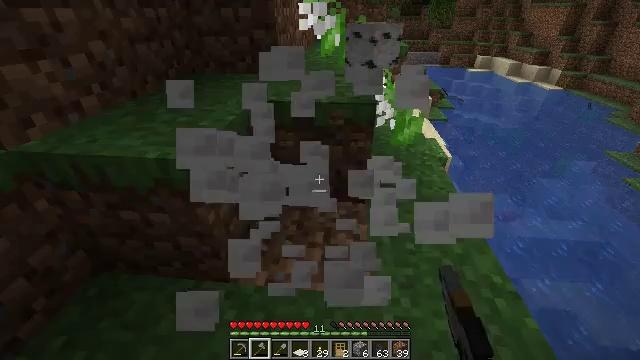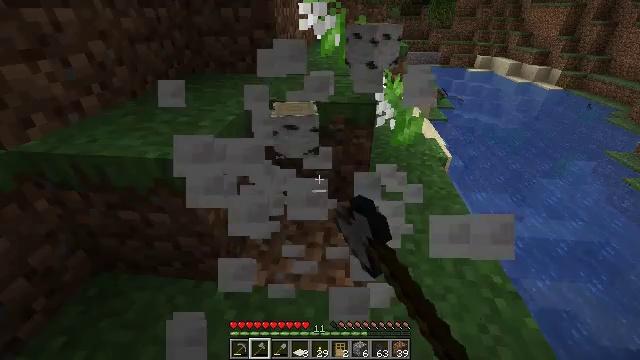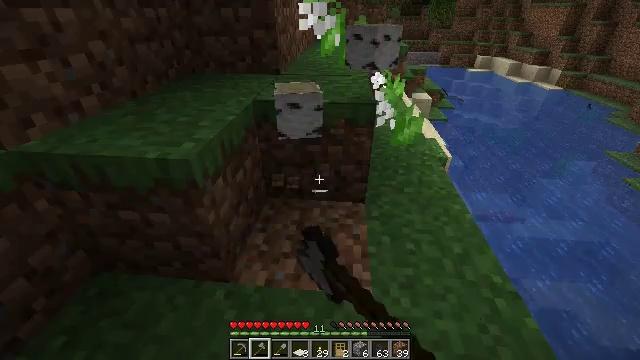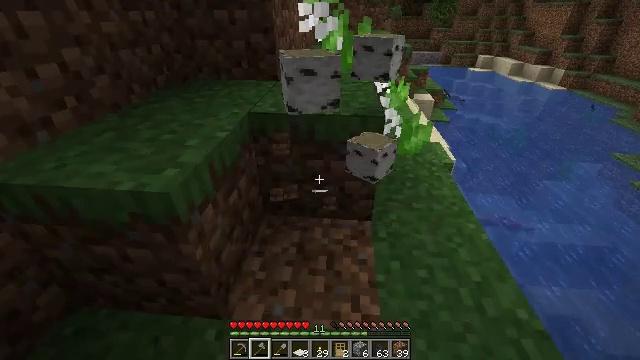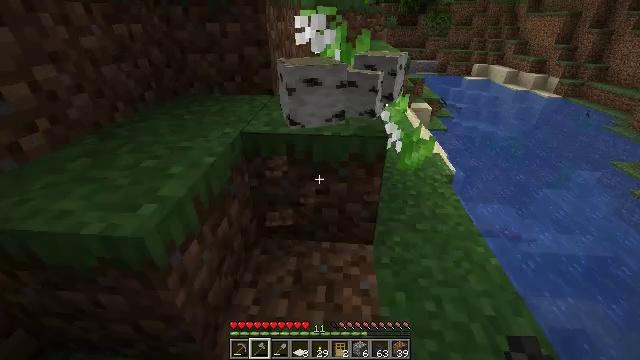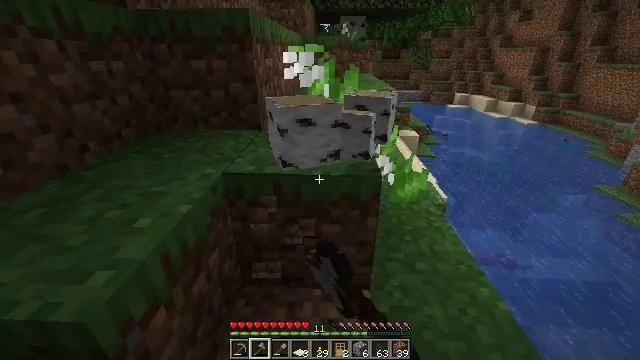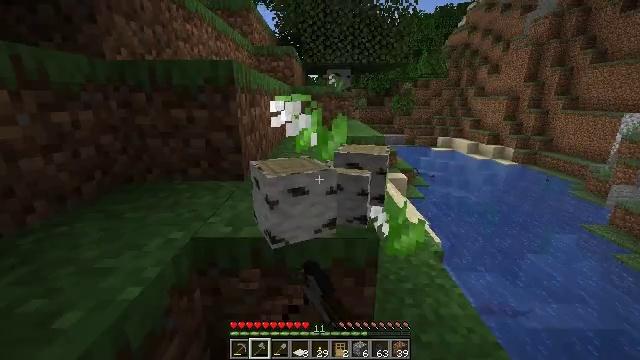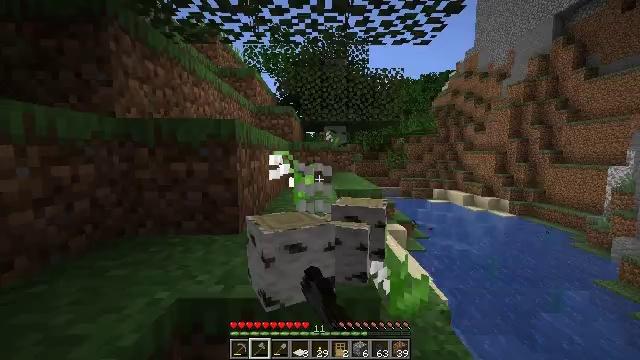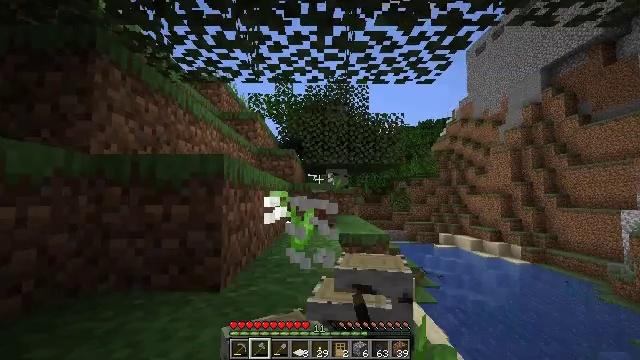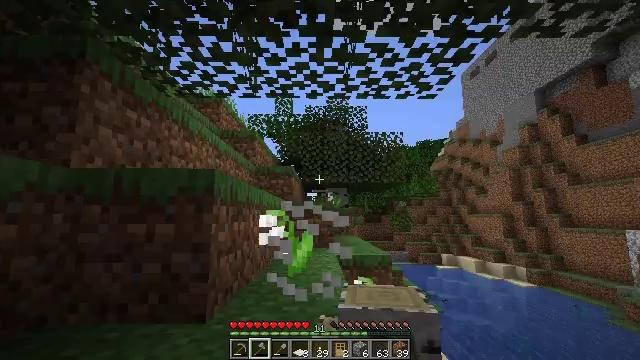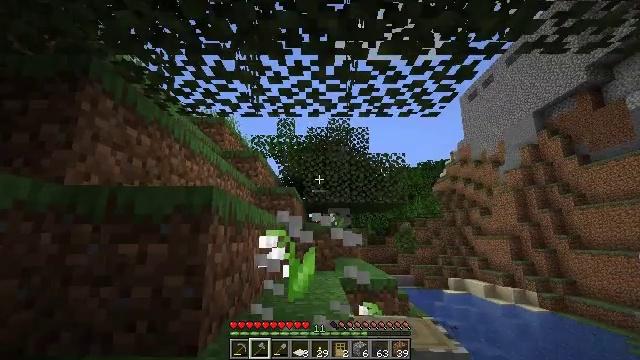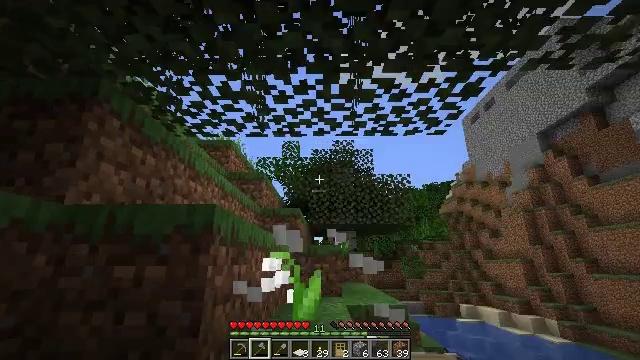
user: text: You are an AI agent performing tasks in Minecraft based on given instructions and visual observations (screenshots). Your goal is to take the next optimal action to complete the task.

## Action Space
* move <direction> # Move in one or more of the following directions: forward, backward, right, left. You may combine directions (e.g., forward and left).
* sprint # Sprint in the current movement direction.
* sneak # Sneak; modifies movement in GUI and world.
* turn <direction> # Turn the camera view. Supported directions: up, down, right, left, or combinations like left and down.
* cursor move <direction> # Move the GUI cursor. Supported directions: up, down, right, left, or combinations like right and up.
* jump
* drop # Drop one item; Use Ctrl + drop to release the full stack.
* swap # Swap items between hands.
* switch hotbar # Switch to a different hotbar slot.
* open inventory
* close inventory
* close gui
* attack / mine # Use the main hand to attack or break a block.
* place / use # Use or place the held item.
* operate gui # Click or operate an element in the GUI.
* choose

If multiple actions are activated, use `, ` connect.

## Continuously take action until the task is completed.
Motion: motion action
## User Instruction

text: Collect the lily of the valley from the ground.
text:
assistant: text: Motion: attack / mine
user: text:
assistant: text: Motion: move forward, attack / mine
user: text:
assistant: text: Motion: move forward, attack / mine
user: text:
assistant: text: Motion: move forward, turn up, attack / mine
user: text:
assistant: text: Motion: move forward, turn right and up, attack / mine
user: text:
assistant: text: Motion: move forward, turn right and up, attack / mine
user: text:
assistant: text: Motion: move forward, turn up, attack / mine
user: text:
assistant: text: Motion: move forward, turn up, attack / mine
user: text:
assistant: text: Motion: turn up, attack / mine
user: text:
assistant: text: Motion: turn up, attack / mine
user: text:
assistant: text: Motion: turn left and up, attack / mine
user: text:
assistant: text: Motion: attack / mine